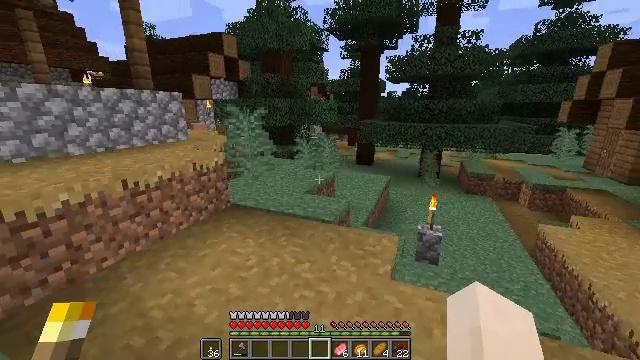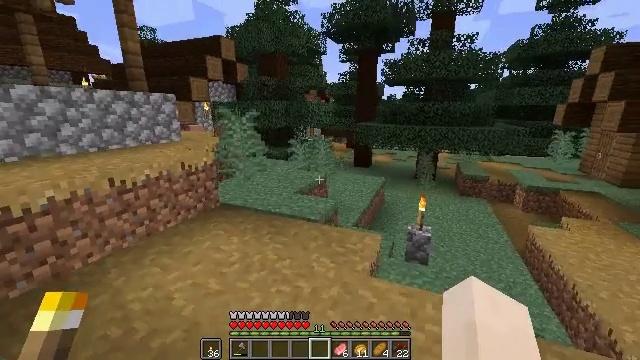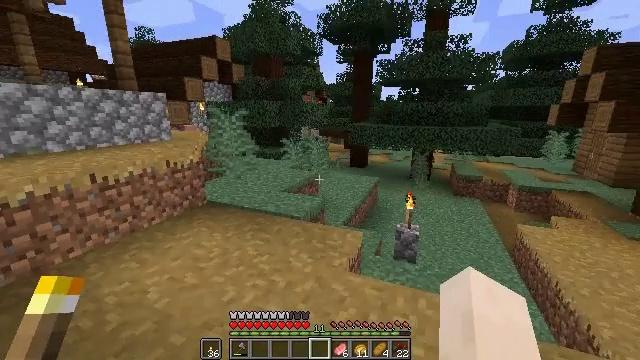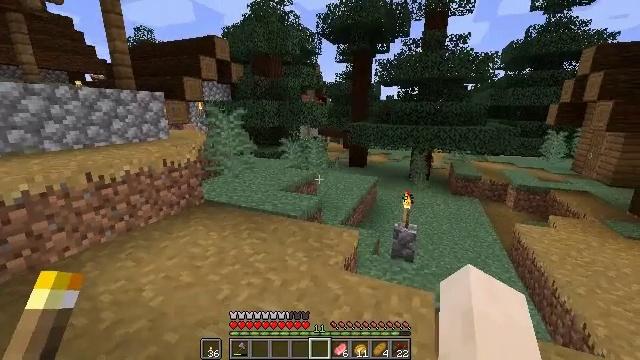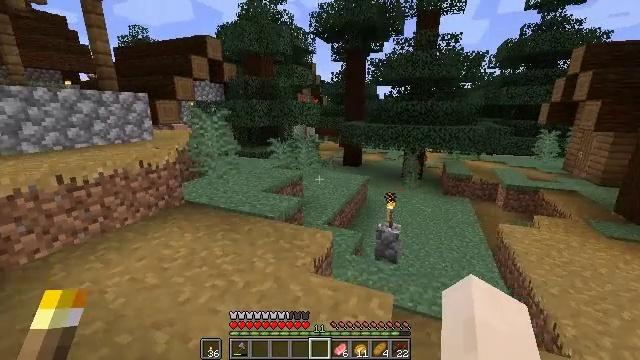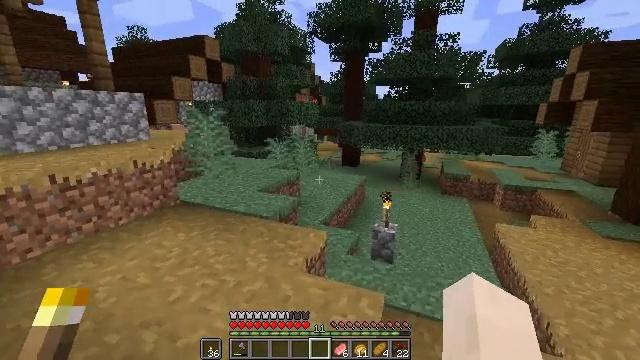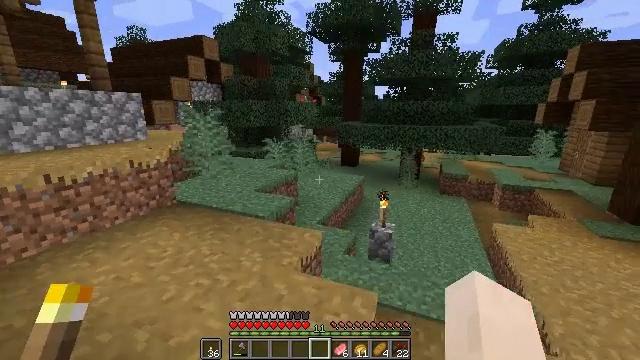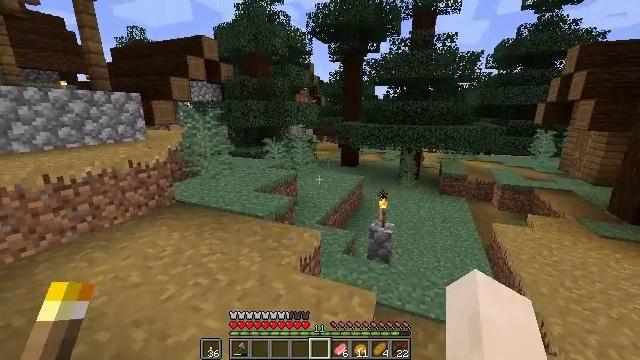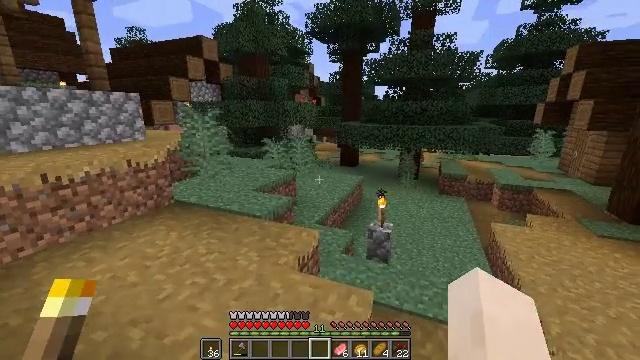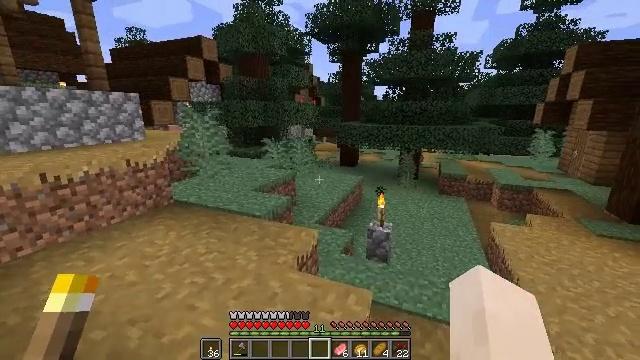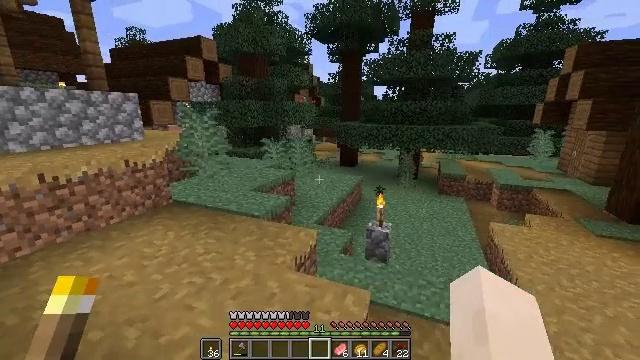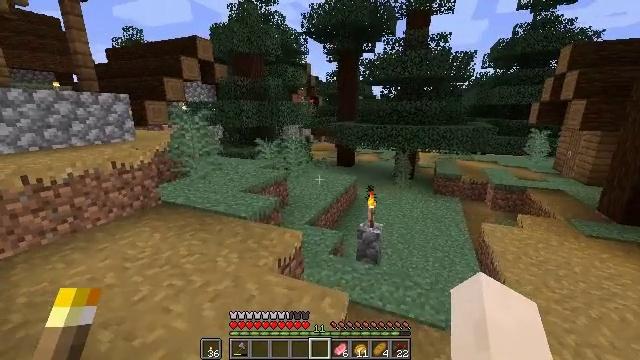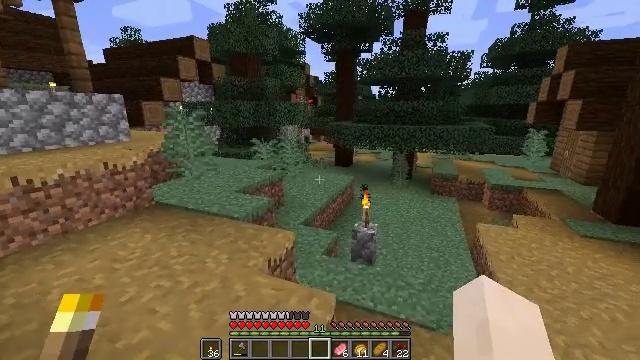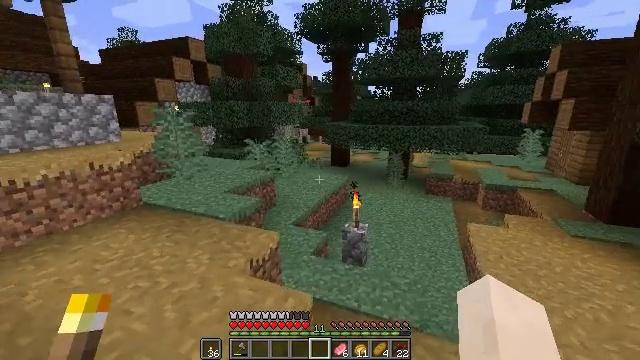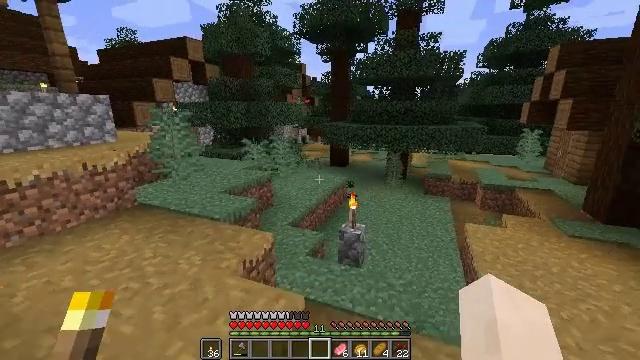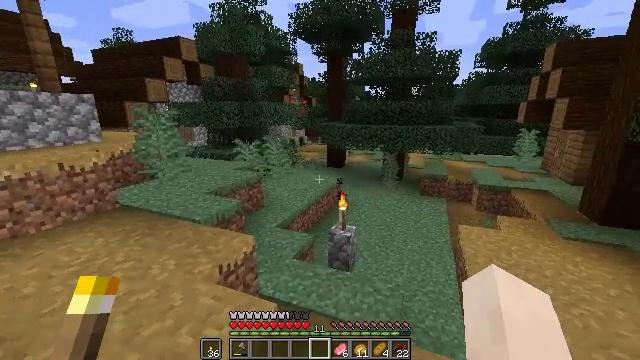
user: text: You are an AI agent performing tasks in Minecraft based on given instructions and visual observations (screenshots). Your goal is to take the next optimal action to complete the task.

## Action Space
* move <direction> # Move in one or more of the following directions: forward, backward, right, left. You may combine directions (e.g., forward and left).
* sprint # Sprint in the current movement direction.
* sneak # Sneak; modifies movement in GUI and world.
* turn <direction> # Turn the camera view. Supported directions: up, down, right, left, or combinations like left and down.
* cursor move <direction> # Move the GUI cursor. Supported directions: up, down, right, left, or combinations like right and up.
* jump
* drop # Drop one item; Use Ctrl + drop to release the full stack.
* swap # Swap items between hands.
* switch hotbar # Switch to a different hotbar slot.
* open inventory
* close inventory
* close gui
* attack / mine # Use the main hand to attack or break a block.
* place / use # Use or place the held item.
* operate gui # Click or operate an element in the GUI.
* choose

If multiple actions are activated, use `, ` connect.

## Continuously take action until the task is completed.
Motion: motion action
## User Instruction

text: Kill a zombie villager.
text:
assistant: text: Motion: move right
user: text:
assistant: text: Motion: move right
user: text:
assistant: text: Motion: move right
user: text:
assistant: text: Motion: move right
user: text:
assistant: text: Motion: no_op
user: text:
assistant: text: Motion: no_op
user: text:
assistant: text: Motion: no_op
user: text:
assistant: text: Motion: no_op
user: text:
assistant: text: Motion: no_op
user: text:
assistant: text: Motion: move right
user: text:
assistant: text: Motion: move right
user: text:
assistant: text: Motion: move right
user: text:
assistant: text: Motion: move right
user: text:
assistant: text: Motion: move forward and move right
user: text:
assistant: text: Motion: move forward and move right
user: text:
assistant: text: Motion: move forward and move right
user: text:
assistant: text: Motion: move forward and move right
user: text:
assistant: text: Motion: move forward and move right
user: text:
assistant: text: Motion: move forward and move right
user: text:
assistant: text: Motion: move forward and move right
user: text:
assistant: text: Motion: move forward and move right
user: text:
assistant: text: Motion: move forward and move right, turn right
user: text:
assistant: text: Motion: move forward and move right, turn right
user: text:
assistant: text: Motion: move forward and move right, turn right
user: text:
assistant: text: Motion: move forward and move right, turn right
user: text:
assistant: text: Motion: move forward and move right, turn right and up
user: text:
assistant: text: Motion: move forward and move right
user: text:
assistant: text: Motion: move forward
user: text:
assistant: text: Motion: move forward
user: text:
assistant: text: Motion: move forward